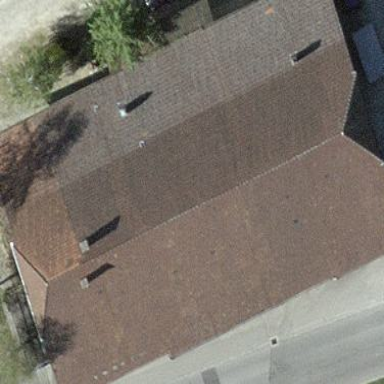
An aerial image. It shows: Simple house.